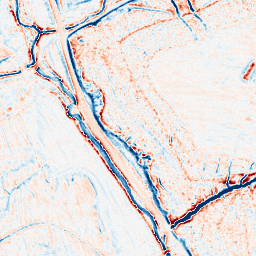
Category: classical
Decomposition family: gaussian
Decomposition parameters: sigma: 2
Upsampling method: bilinear
Upsampling parameters: scale: 8
Upsampling scale: 8